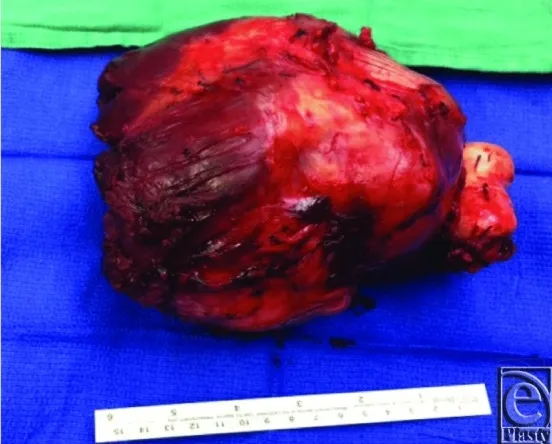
Intraoperative view of the myxofibrosarcoma specimen after resection.
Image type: medical_photograph (other_medical_photograph)